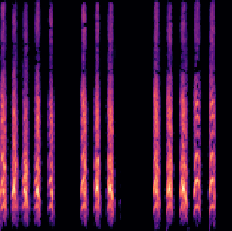
Sound class: Dog